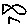
Label: fish